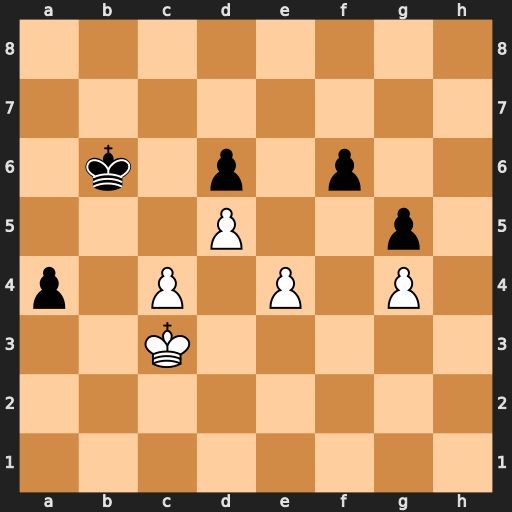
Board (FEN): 8/8/1k1p1p2/3P2p1/p1P1P1P1/2K5/8/8
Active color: w
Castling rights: -
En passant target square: -
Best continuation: Kb4 a3 Kxa3 Kc5 Kb3 Kd4 Kb4 Kxe4 Kb5 f5 gxf5